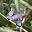
Label: 4